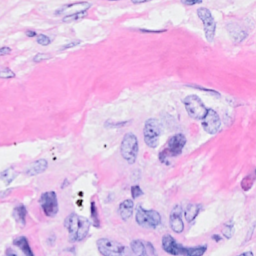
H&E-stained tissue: Breast